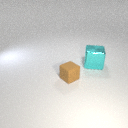
large cyan metal cube behind small brown rubber cube